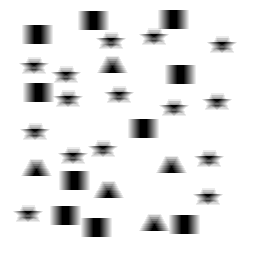
Squares: 10
Triangles: 5
Stars: 15
Total shapes: 30